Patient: sex F, age 58
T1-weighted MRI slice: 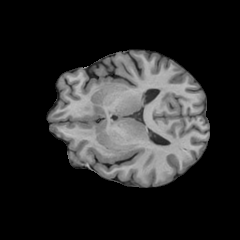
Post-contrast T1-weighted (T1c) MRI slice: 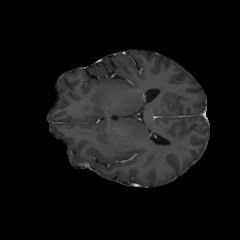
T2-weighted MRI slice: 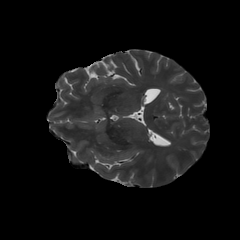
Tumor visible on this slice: no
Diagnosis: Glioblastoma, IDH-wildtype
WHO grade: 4